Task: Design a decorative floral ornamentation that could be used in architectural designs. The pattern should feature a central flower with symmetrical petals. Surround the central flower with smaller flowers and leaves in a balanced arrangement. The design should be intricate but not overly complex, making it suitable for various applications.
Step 561:
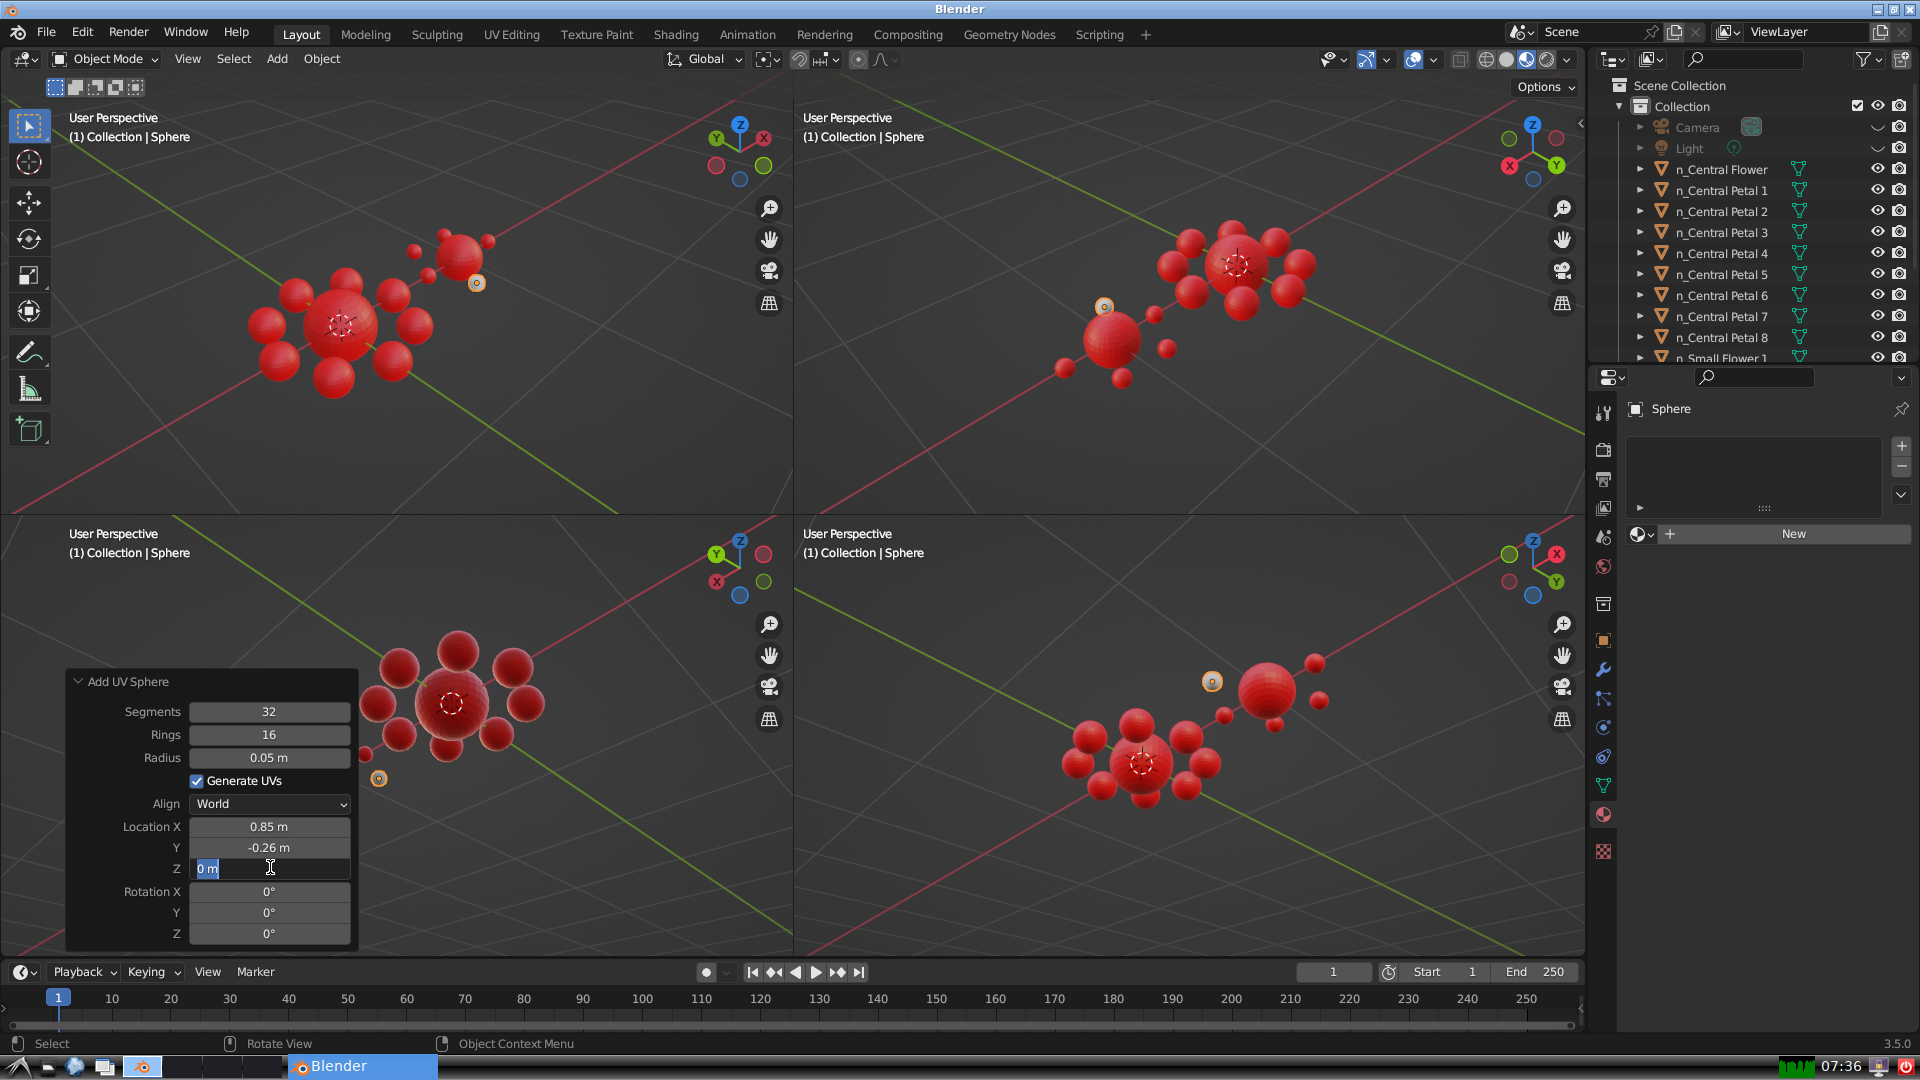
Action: input_text: 0.0